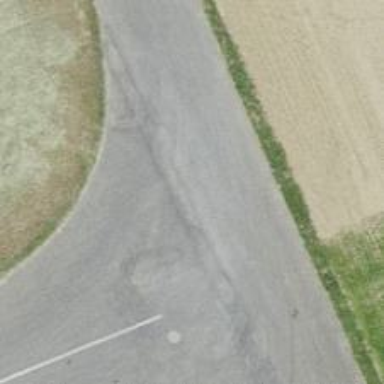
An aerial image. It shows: Residential road with designated cycle lane on the left side.